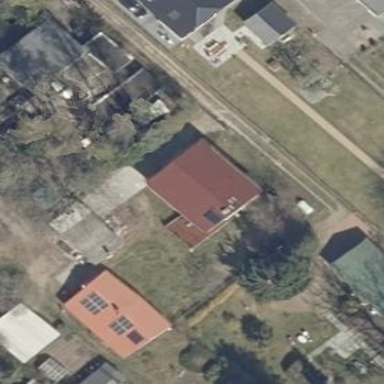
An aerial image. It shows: Detached building with gabled roof.